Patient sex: M
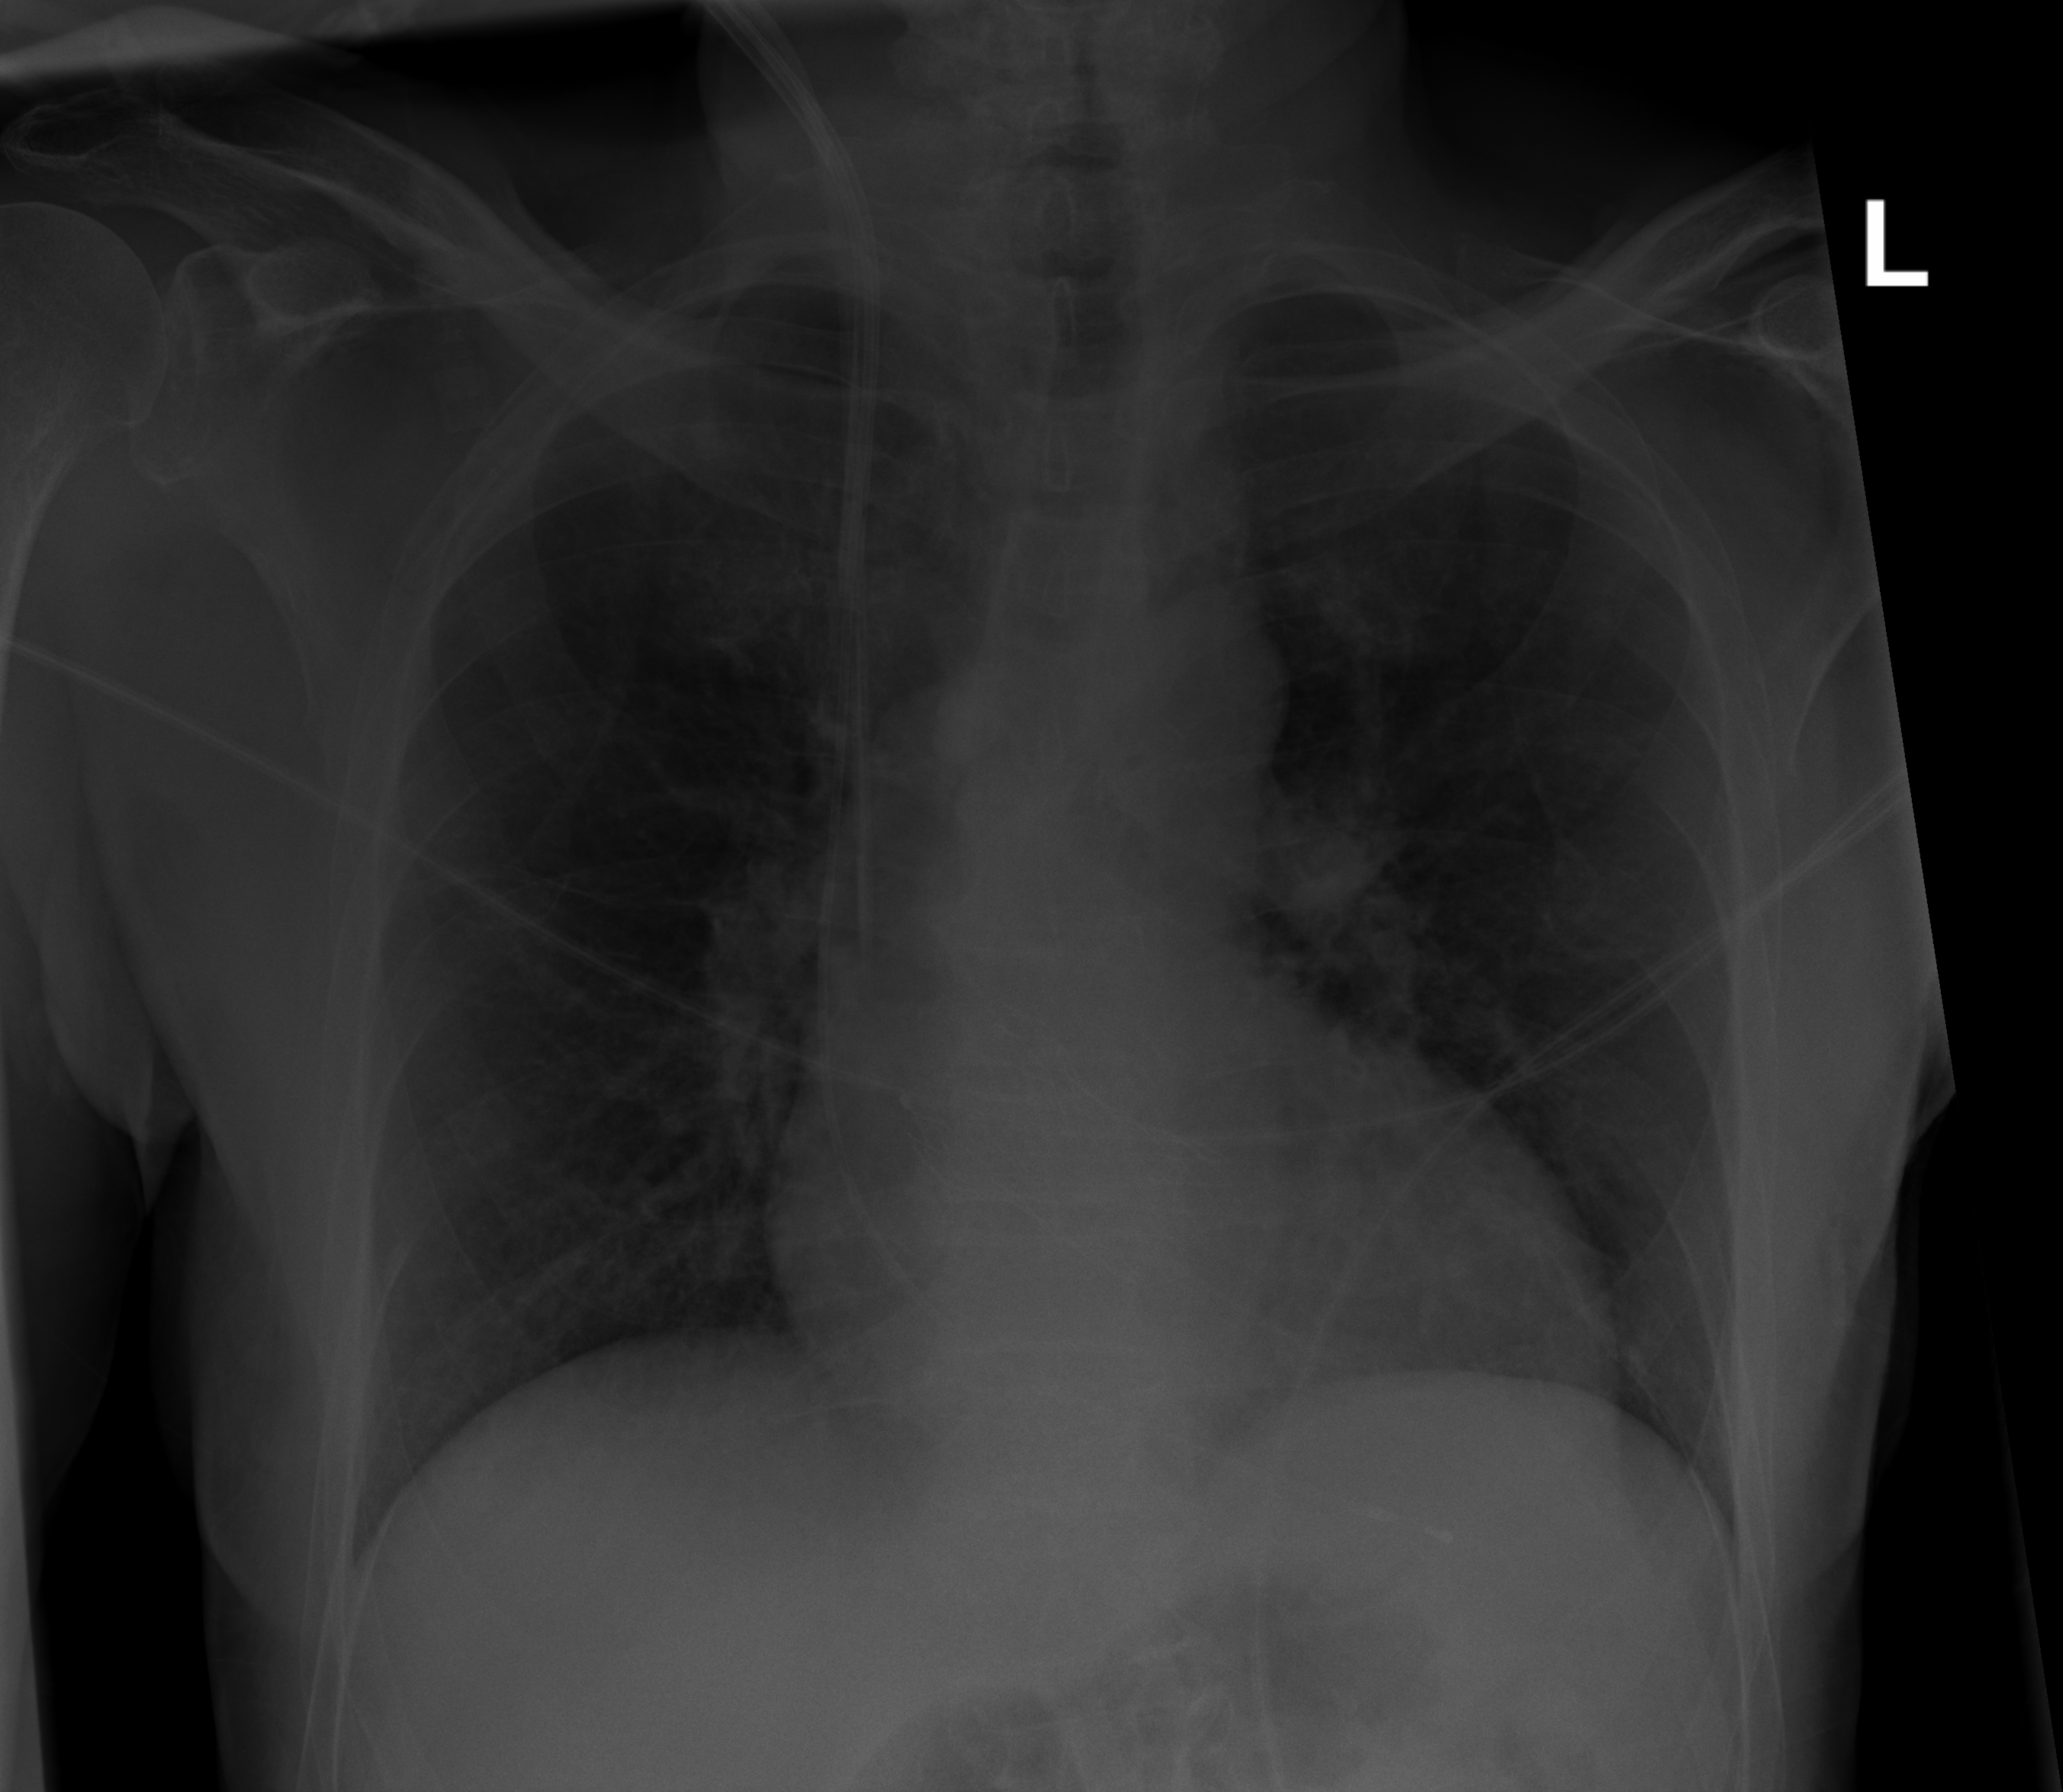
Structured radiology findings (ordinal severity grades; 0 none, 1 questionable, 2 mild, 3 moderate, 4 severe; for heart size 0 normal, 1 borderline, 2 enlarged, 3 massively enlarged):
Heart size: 1
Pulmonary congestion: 2
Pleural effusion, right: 0
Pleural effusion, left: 0
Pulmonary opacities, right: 0
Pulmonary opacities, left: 0
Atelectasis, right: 2
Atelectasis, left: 2